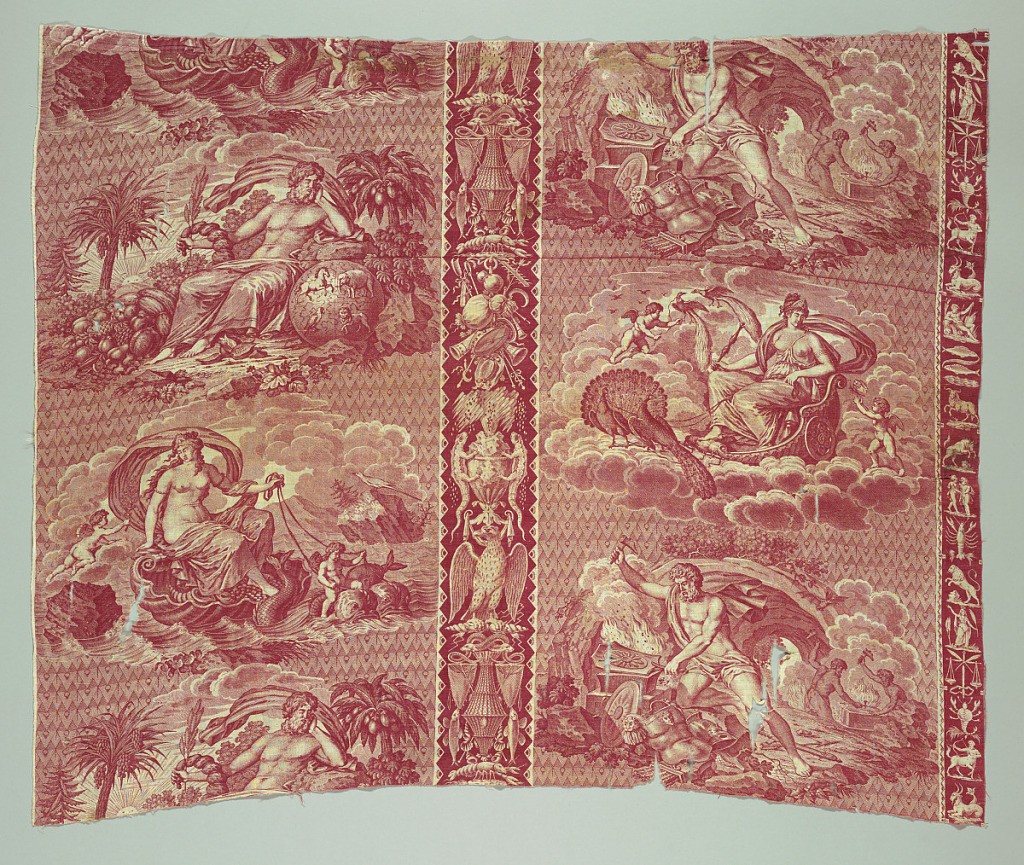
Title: Les Quatre Elements
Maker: B. M. Lebert, 1759–1836
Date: ca. 1810
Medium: cotton Technique: printed by engraved copper plate on plain weave; mordant for red on white
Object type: Textile
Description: Two wide stripes showing the Four Elements: on the left is Venus in half shell drawn by dolphins and Pluto or Saturn seated next to a globe of the earth; On the right Juno in a chariot drawn by peacocks and Vulcan at his forge. Stripe up center contains symbols of the four elements: Salamander for fire, Fruit and garden tools for earth, Fish, shells and nets for water, plus an eagle and wind instrument for air. Narrow border on right contains the twelve signs of the zodiac.